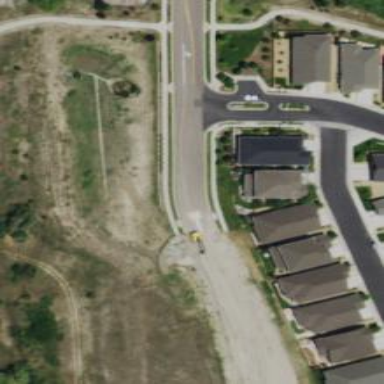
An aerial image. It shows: Footway along the road.